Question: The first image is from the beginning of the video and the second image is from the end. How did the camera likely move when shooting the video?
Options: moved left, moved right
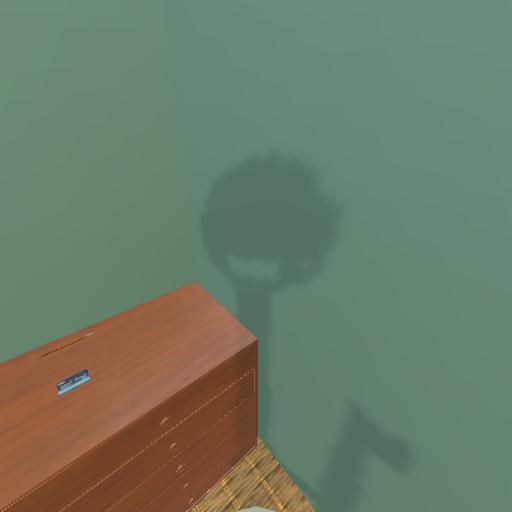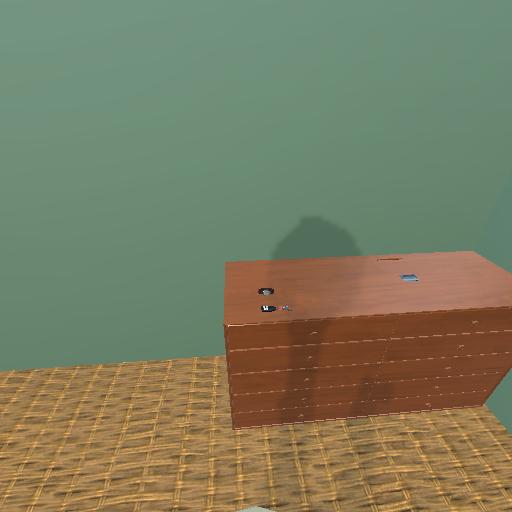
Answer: moved left